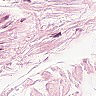
Metastatic tissue present: no